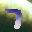
Label: 7